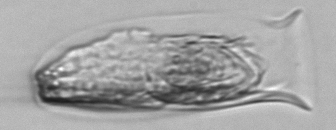
Label: Tintinnina